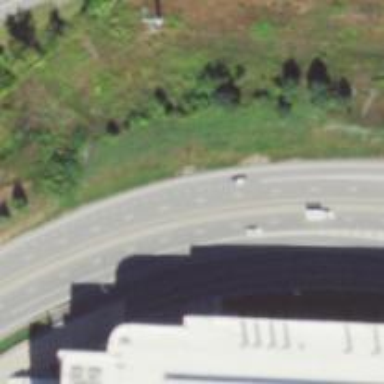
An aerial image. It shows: Primary highway that is also expressway.